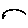
Label: bird